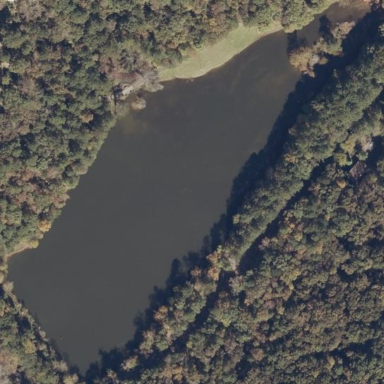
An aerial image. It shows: Reservoir area.